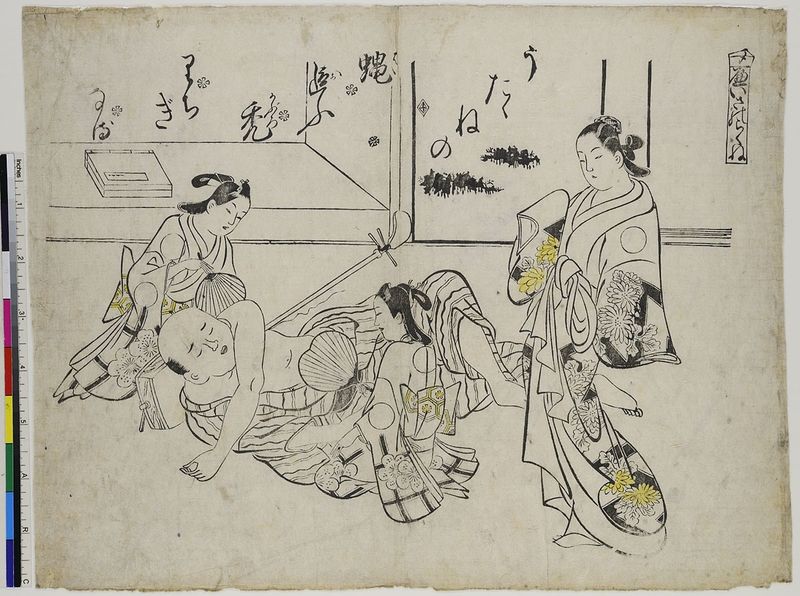
Titel: Heizas Schlummer, aus der Serie: 8 Ansichten von Yoshiwara
Künstler: Okumura Masanobu
Standort: Hamburg
Institution: Museum für Kunst und Gewerbe Hamburg
Schlagwörter: nackt, schlaf, frauen, grau, kleider, fächer, muster, wand, holzschnitt, stab, glatze, japanisch, schriftzeichen, traum, geisha, druck, druckgraphik, druckgrafik, stich, tracht, vision, zeit, kimono, handkoloriert, schwarzlinienschnitt, kurtisane, volkstracht, edo, reproduktionen, druckerzeugnisse, schwarzdruck, handkolorierung, hetäre, schwarzliniendruck, schwarzlinientechnik, sumizuri-e